I will show an image sequence of human cooking. I have annotated the images with numbered circles. Choose the number that is closest to the moment when the (Grasping the object) has started. You are a five-time world champion in this game. Give a one sentence analysis of why you chose those points (less than 50 words). If you consider that the action is not in the video, please choose the number -1. Provide your answer at the end in a json file of this format: {"points": []}
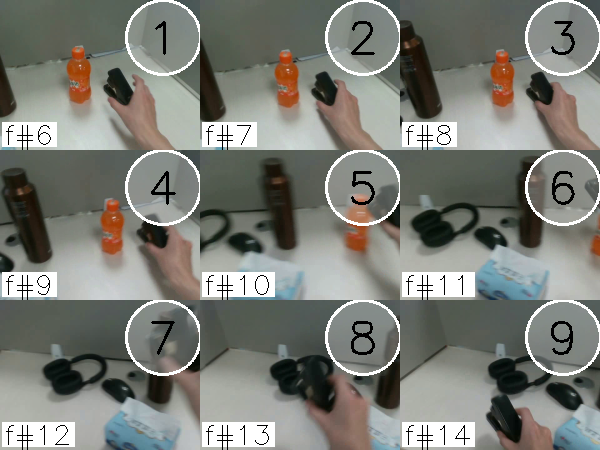
Frame 3 shows the clearest moment of hand-object contact.
{"points": [3]}